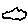
Label: cloud